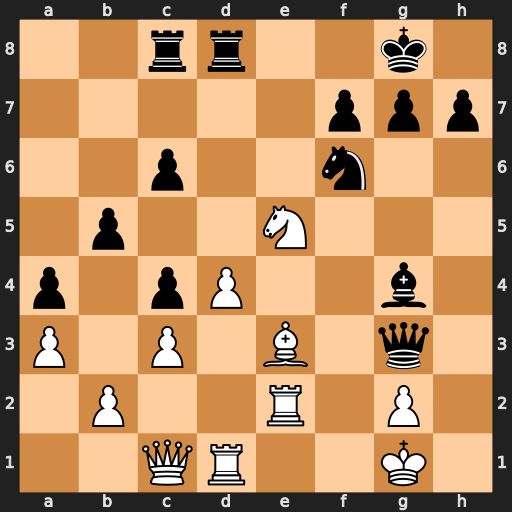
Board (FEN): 2rr2k1/5ppp/2p2n2/1p2N3/p1pP2b1/P1P1B1q1/1P2R1P1/2QR2K1
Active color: w
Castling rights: -
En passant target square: -
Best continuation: Bf2 Bxe2 Bxg3 Bxd1 Qxd1